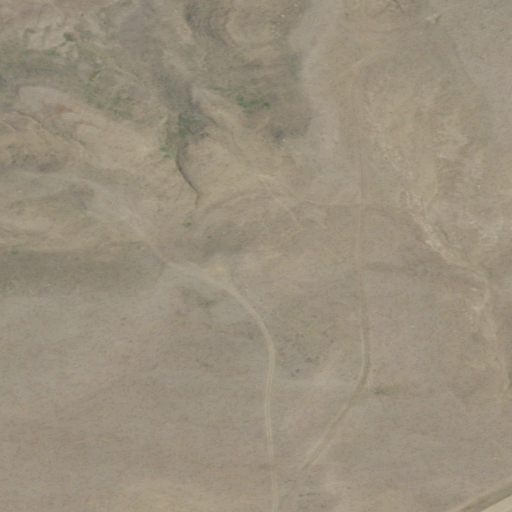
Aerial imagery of mountain in Montana named Lighthouse Hill containing grassland, shrub, and open development